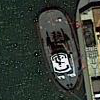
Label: civil